Question: I have a little problem. When I call
'''
myVar = $.post('/check_2/', JSON.stringify({"newname": window.NEWNAME,}), callback, 'json')
'''
in 'myVar' I have an object, so, when I do 'console.log myVar', I get something like:
'''
Object {readyState: 1, setRequestHeader: function, getAllResponseHeaders: function,getResponseHeader: function, overrideMimeType: function...}
abort: function (a){a=a||"abort",p&&p.abort(a),w(0,a);return this}
always: function (){i.done.apply(i,arguments).fail.apply(i,arguments);return this}
complete: function (){if(c){var a=c.length;m(arguments),i?k=c.length:e&&e!==!0&&(j=a,n(e[0],e[1]))}return this}
[...]
'''
If I make 'console.log myVar.success' (for example), It prints what it's shown in success, but, if I make 'console.log myVar.responseText' (where the result of the call is), I keep getting 'undefined', so I can never really access the data I'm interested in.
Any ideas how can I access that data??
I know that I'm misunderstanding something about post calls, but as I have the misunderstanding, I don't know what I'm doing wrong.
I used post instead of get because I really need to send data to the backend, so I can make some checks in DB
Where I make console.log:
'''
check2: (callback) ->
console.log "Starting..."
myVar = $.post('/check_2/', JSON.stringify({"newname": window.NEWNAME,}), callback, 'json')
console.log myVar
console.log "success example"
console.log myVar.success
console.log "responseText"
console.log myVar.responseText
'''
Here's a photo of the object being showed by 'console.log myVar'

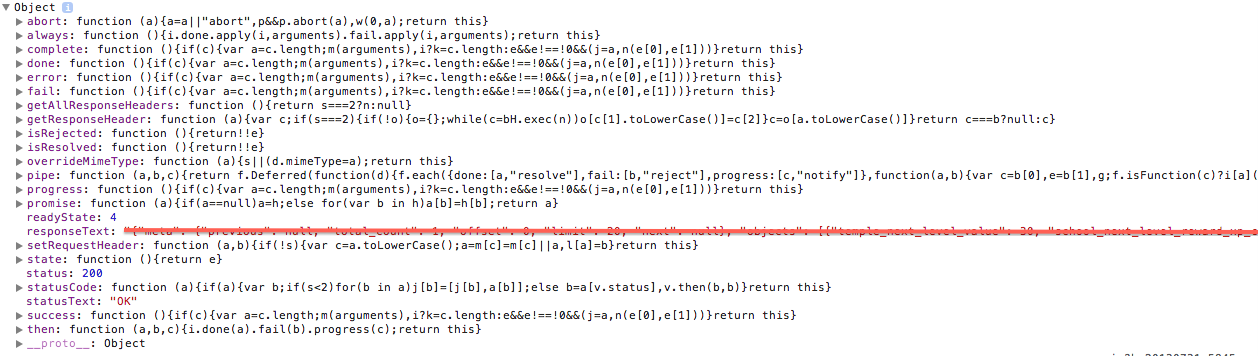
Answer: <URL> promise:
>
Returns: Load data from the server using a HTTP POST request.
If you want the data from an AJAX call, then you have to get it from the callback:
'''
fn = (data, status, jqxhr) ->
# Your data is in 'data' so do what you
# need to do with 'data' around here
...
# And then call the other 'callback' function
# by hand.
callback(data, status, jqxhr)
$.post('/check_2/', JSON.stringify({"newname": window.NEWNAME,}), fn, 'json')
'''